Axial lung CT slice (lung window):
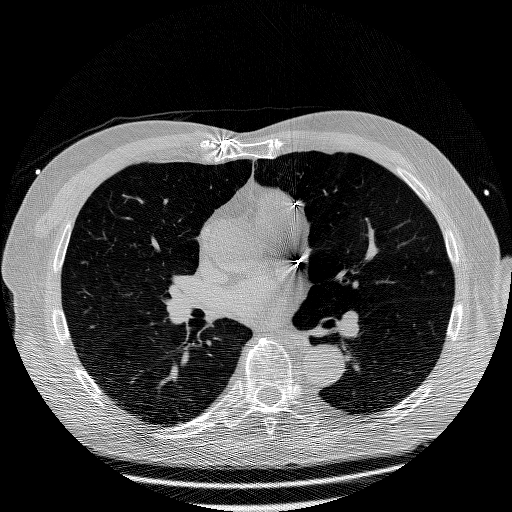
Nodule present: no